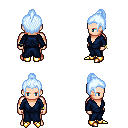
a pixel art fantasy rpg character, male body template, human, light skin, blue robe, white pants, white cyan short topknot hairstyle, bracelets, gold boots, four views (front, back, left, right), 2x2 character sprite sheet, small pixel art, hard edges, no anti-aliasing